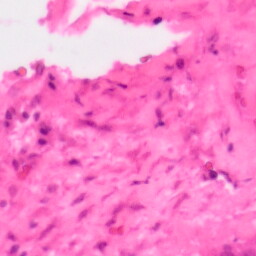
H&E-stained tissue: Colon